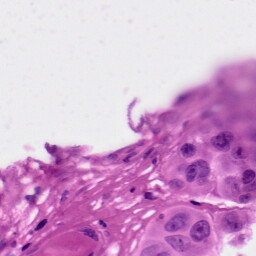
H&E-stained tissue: Skin